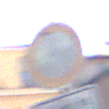
Verkehrszeichen: VerbotFahrzeugeAllerArt
Zusatzzeichen unten: SonstigeFahrzeugePersonengruppenFrei3
Umgebung: Outdoor, Urban
Tageszeit: SunriseSunset
Wetter: Clear
Licht: Natural
Jahreszeit: NotSpecified
Kontrast: MediumContrast